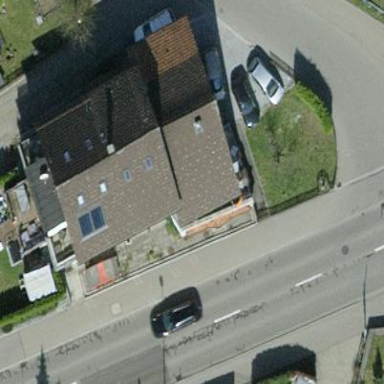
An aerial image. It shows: Terrace building with gabled roof.